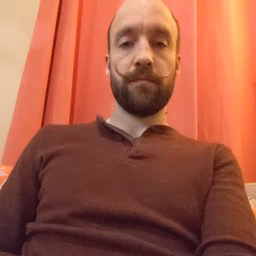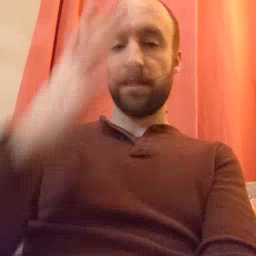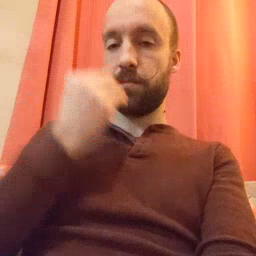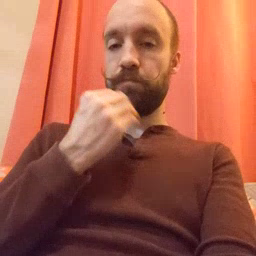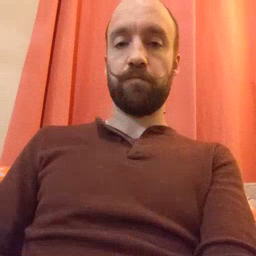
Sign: sleep